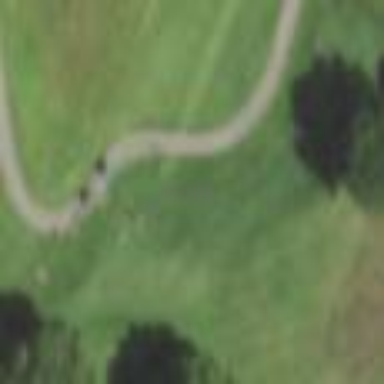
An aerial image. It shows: Grassy area designated as golf tee.